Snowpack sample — Buffalo Mountain, Silverthorne, Colorado, USA (1/25/25, 10:11 AM MST)
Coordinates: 39.6222, -106.1139
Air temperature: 22 °F
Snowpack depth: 110 cm
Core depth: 30 cm
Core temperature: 42.8 °F
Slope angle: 12°, slope face: 102°
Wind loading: high
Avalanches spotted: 0
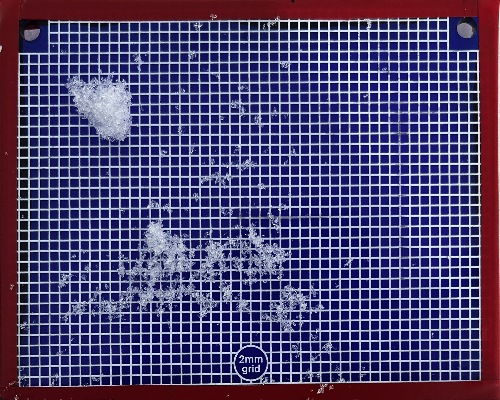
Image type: profile
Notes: No avalanches nearby, collected on the outskirts of a fire break 15 meters from the treeline, on way to Buffalo and Red Mountain